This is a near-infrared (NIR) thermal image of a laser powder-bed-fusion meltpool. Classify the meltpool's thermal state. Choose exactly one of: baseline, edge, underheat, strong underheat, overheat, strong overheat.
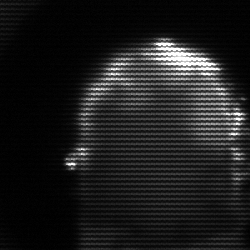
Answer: baseline